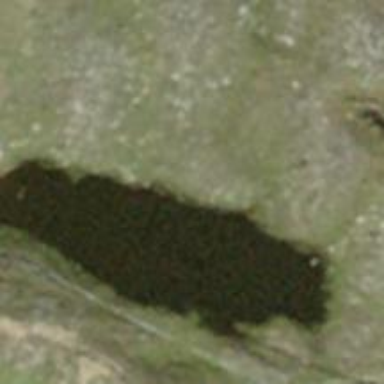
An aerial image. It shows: Pond surrounded by natural water.